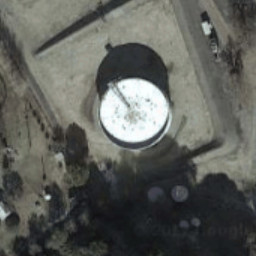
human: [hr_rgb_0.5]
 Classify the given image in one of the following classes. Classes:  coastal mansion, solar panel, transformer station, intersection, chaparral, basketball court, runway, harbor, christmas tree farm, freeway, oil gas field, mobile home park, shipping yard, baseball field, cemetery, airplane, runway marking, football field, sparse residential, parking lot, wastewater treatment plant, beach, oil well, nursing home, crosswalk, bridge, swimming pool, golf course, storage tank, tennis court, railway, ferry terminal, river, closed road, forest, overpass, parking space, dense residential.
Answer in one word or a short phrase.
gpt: storage tank